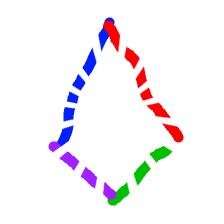
Shape: kite